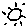
Label: sun